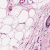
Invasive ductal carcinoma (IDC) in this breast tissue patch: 0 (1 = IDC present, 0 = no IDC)